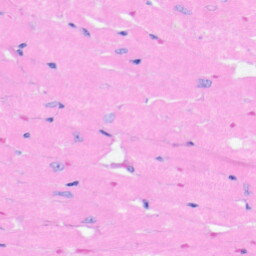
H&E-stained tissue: Heart